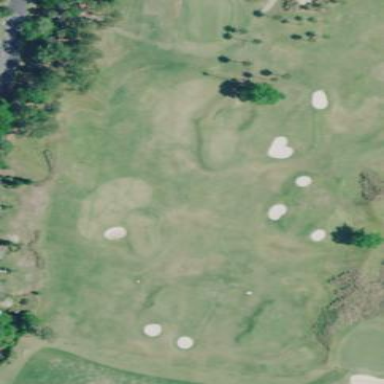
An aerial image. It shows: Driving range for golf on grass.